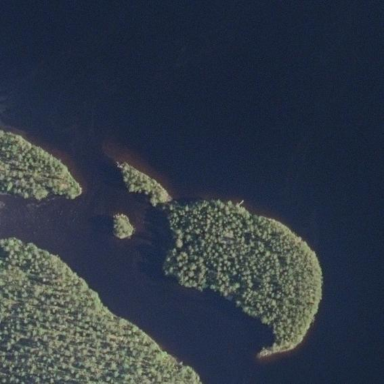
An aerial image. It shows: Islet surrounded by woodland.